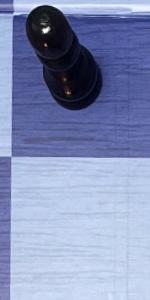
Label: Empty